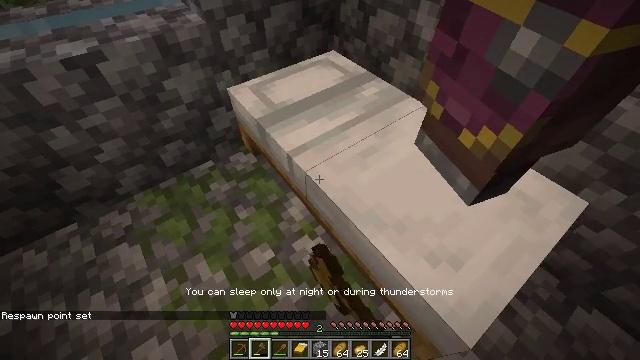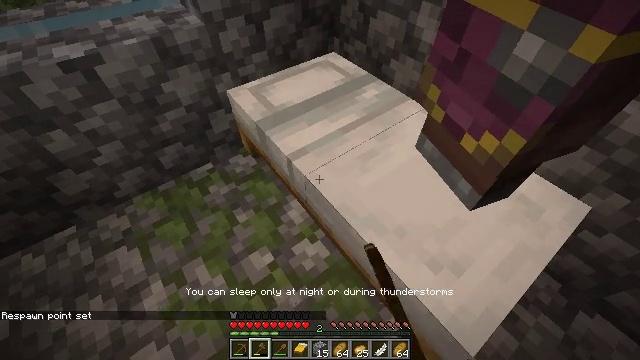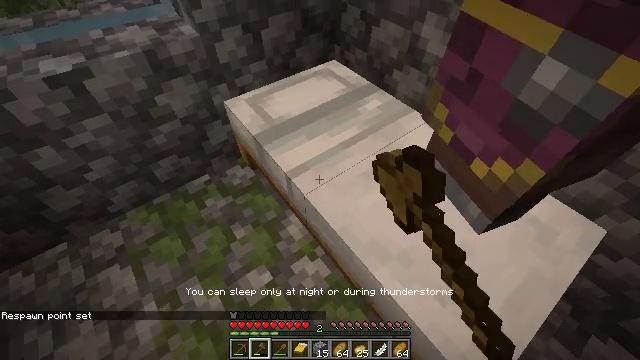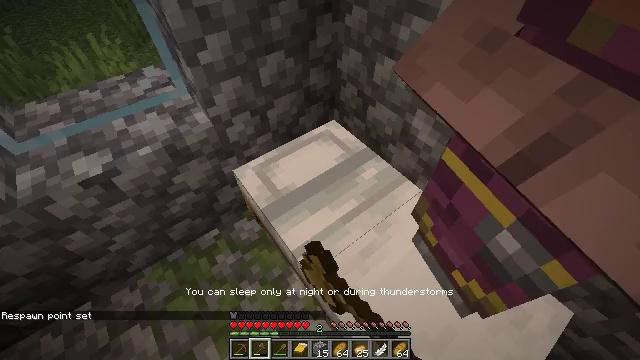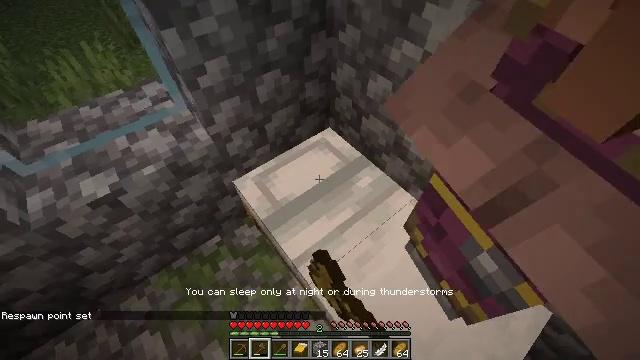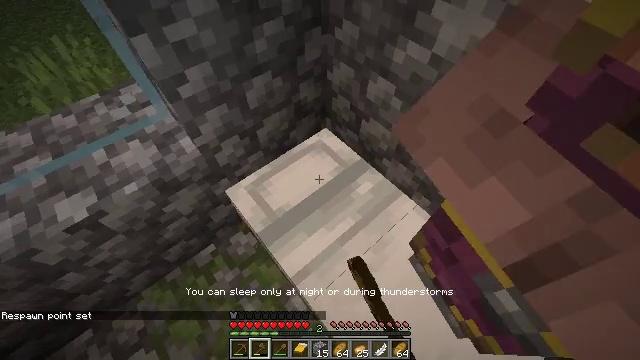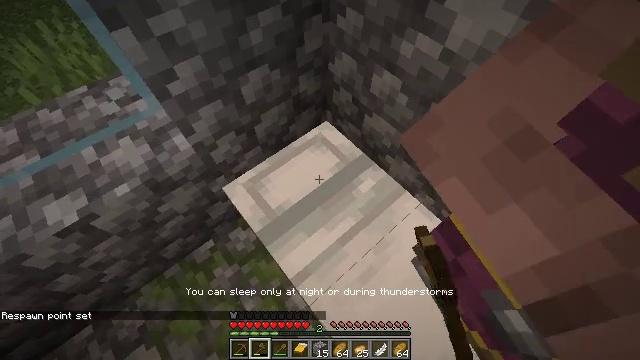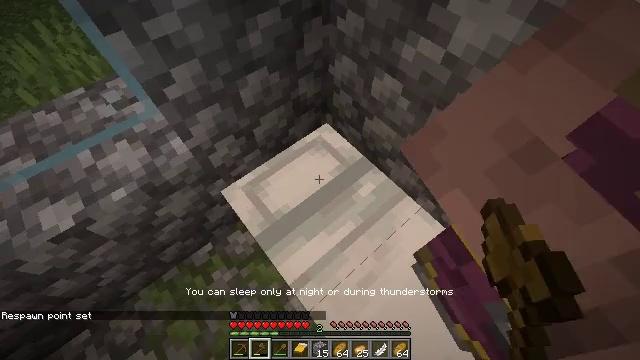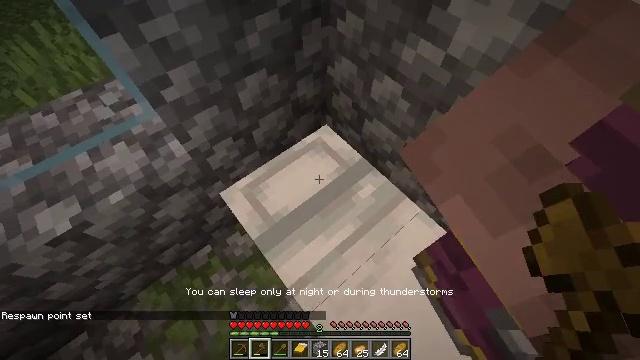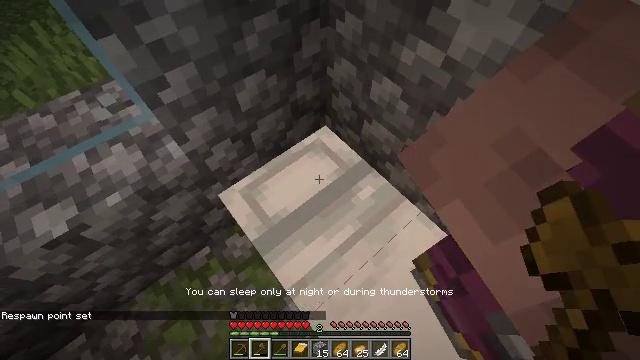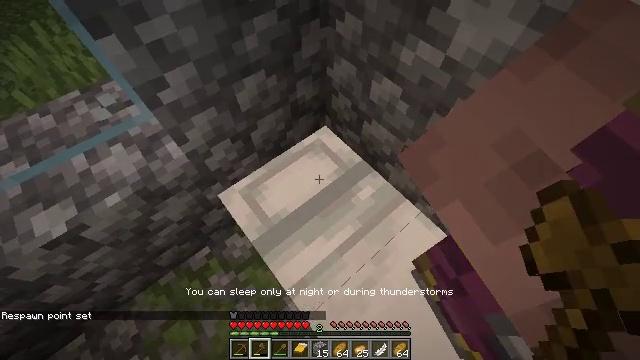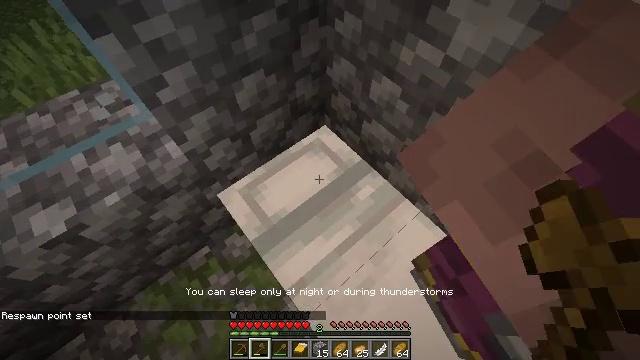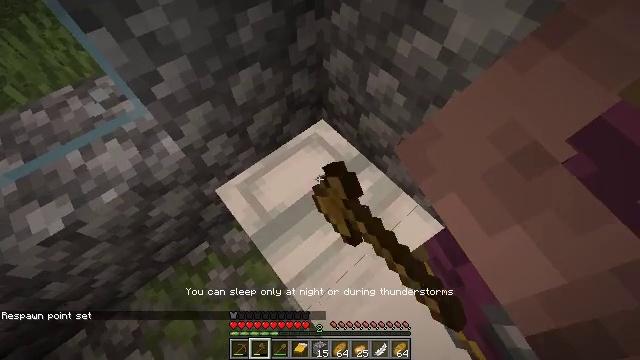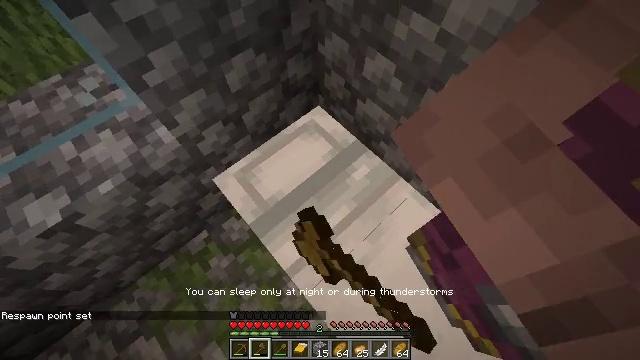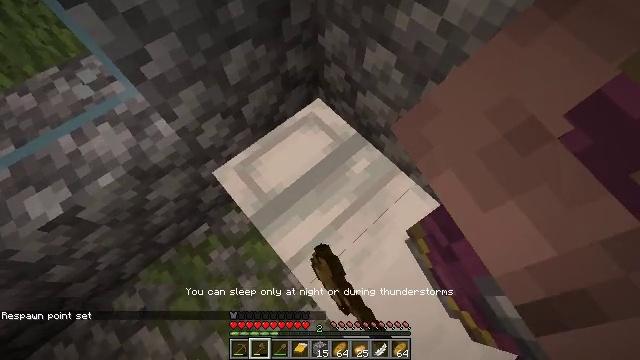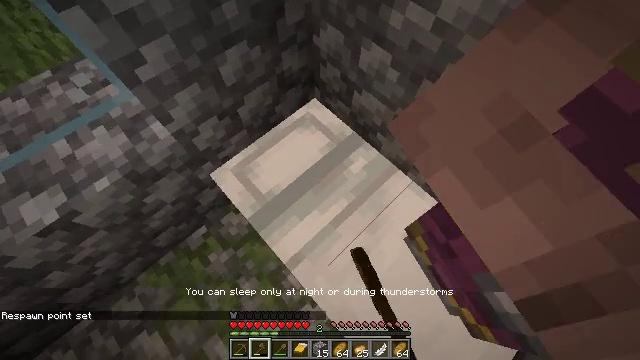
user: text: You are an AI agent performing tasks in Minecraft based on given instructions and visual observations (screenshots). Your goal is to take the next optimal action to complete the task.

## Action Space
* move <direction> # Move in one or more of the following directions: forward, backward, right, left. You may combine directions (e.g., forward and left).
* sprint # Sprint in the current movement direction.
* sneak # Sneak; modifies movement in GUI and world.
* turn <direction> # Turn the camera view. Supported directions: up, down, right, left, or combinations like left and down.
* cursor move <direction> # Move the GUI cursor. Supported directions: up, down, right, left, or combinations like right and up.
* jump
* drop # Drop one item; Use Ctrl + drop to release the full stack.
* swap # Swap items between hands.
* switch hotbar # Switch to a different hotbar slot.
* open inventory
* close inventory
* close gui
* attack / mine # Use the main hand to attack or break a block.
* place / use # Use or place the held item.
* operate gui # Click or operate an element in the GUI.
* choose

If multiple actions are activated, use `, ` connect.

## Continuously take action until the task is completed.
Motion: motion action
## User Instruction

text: Break the oak stairs.
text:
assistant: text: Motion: move forward, use / place
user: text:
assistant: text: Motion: move forward, use / place
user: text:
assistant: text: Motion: move forward, use / place
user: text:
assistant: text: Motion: move forward, turn right and down
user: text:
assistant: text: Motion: turn right and down
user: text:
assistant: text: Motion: turn down, use / place
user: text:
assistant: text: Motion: use / place
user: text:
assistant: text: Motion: use / place
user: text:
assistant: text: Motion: no_op
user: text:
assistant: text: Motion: no_op
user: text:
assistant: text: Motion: no_op
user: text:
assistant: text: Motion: turn down
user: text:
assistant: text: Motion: turn right and down, use / place
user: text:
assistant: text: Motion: turn down, use / place
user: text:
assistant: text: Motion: turn right, use / place
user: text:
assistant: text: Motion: move right, turn right and up
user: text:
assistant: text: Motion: move right, turn right and up
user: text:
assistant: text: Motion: move right, turn right and up
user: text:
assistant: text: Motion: move forward and move right, turn right and up
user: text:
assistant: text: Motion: move forward and move right, turn right and up
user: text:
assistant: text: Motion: move forward and move right, sprint, turn right and up
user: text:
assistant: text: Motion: move forward and move right, sprint
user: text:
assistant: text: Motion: move forward and move right, sprint
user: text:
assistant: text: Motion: move forward and move right, sprint, turn left and up
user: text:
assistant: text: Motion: move forward and move right, sprint
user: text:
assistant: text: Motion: move forward and move right, sprint
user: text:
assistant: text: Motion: move forward and move right, sprint, turn left and down
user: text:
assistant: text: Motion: move forward, sprint, turn left and down
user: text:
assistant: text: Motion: move forward, sprint, turn left
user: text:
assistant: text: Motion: move forward, sprint, turn left